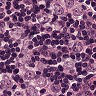
Metastatic tissue present: yes